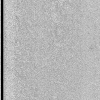
Atmospheric dust classification: dusty